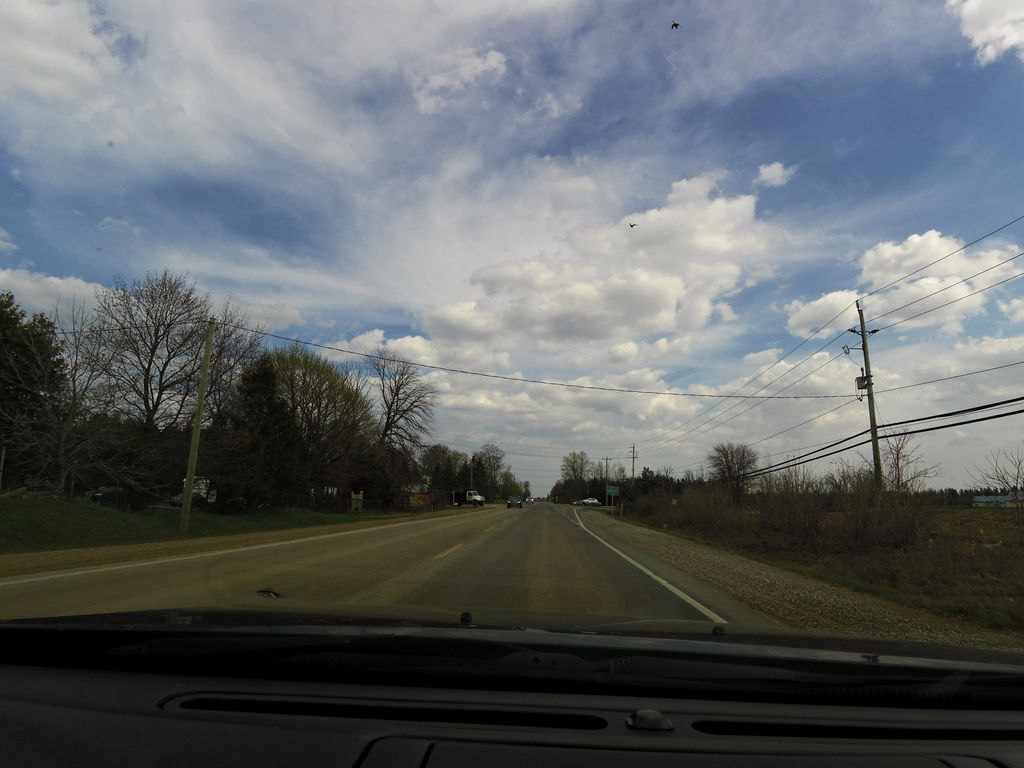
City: kitchener-waterloo